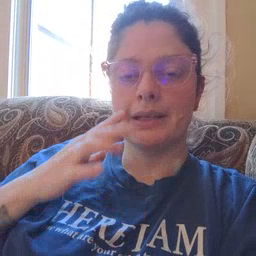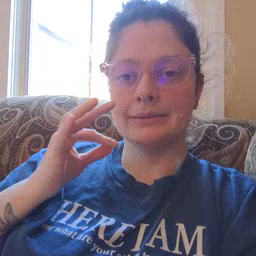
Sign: cat